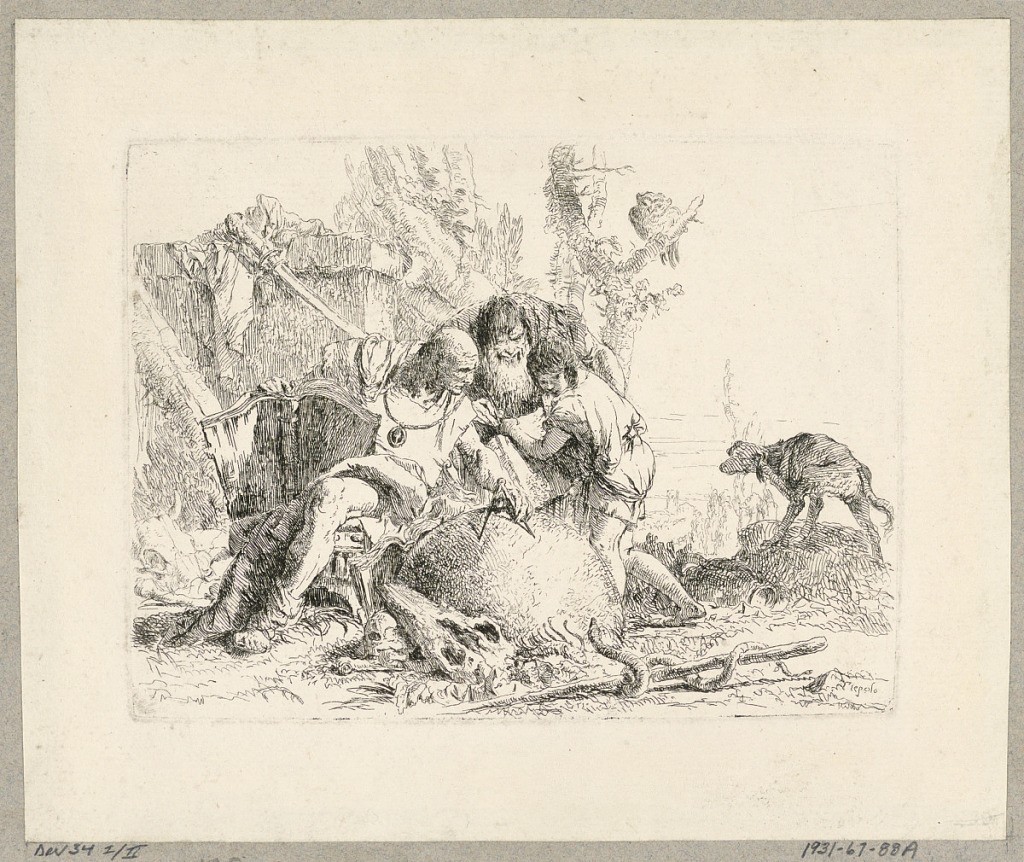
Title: Two Philosophers and Boy, plate 22 from the Scherzi di Fantasia
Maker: Giovanni Battista Tiepolo, Italian, 1692 - 1770
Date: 1750–1760
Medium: Etching on laid paper
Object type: Print
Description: First state, before the number